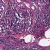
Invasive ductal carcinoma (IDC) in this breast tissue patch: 0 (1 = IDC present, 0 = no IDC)